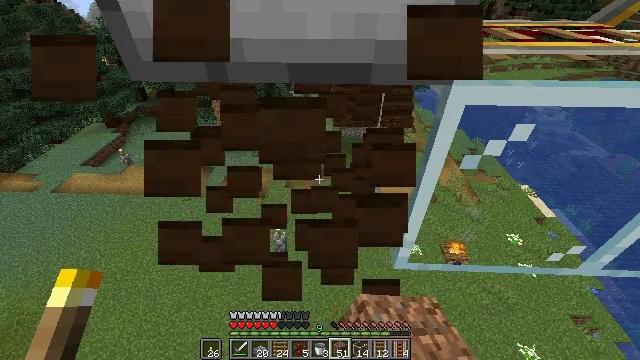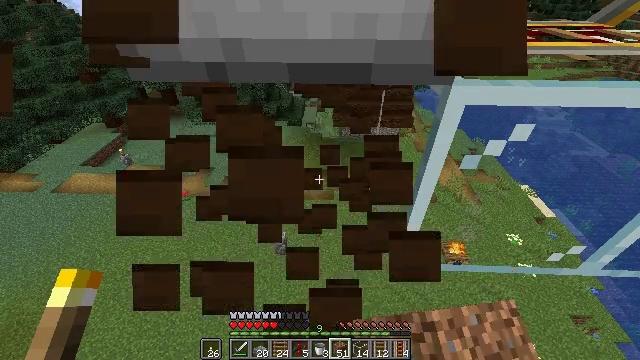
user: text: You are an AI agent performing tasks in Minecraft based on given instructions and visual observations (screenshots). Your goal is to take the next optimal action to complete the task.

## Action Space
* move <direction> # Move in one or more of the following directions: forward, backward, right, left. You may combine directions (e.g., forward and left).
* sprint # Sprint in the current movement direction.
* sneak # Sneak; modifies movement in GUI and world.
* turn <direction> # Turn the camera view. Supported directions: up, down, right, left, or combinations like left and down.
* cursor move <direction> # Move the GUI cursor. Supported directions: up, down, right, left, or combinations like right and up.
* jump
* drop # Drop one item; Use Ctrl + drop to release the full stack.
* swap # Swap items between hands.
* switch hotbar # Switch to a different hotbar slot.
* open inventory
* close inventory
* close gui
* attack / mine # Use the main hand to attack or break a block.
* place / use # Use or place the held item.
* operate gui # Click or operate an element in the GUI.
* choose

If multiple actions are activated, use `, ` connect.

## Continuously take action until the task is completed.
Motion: motion action
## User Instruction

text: Attack the dark oak planks to recycle them.
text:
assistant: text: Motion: sneak, attack / mine
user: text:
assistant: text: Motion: sneak, attack / mine